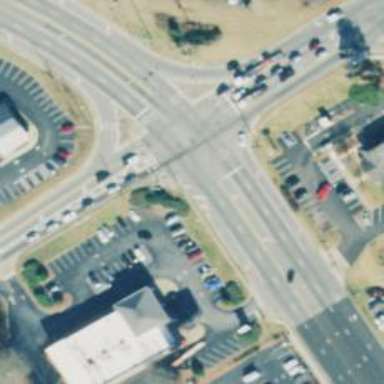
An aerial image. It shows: Marked crossing on footway.